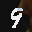
Label: 9